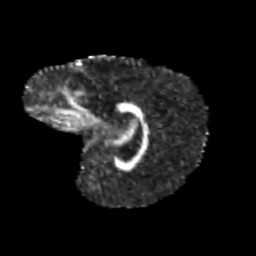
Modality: FA
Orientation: sagittal
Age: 9
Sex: female
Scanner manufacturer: siemens
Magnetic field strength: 3 T
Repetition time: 3.8 s
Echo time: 0.07 s